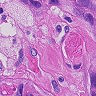
Metastatic tissue present: yes